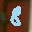
Label: 8